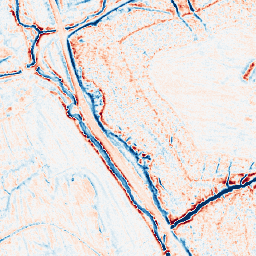
Category: edge_preserving
Decomposition family: anisotropic_diffusion
Decomposition parameters: iterations: 20
kappa: 50
gamma: 0.1
Upsampling method: area
Upsampling parameters: scale: 2
Upsampling scale: 2